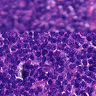
Metastatic tissue present: no